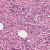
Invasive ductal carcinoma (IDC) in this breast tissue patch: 1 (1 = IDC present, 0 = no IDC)